Field crop: tomato
Growth stage: 1
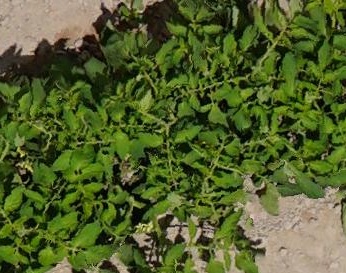
Species: tomato